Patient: sex F, age 37
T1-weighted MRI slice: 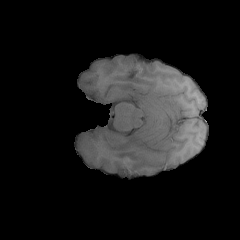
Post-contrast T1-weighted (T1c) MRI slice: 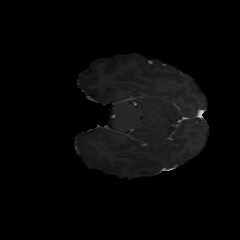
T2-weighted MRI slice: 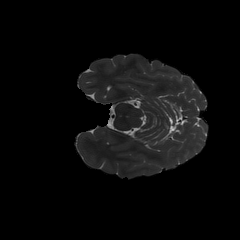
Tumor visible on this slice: no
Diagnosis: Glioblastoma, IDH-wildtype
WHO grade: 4